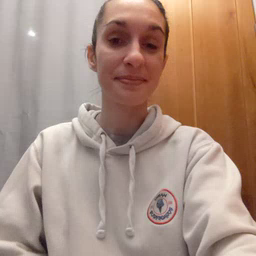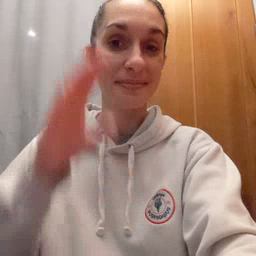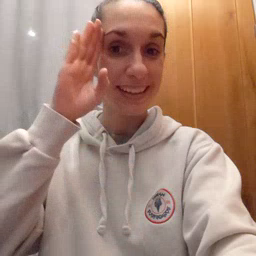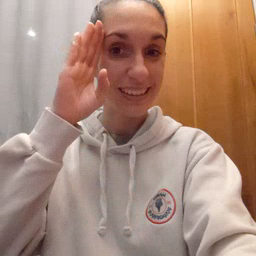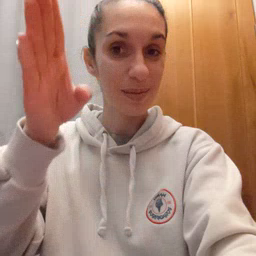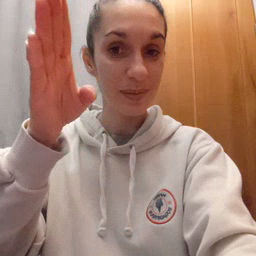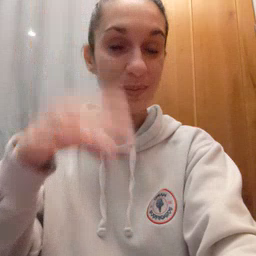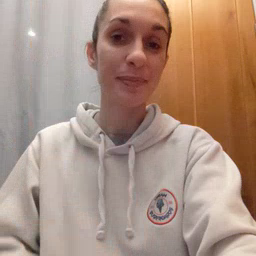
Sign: hello